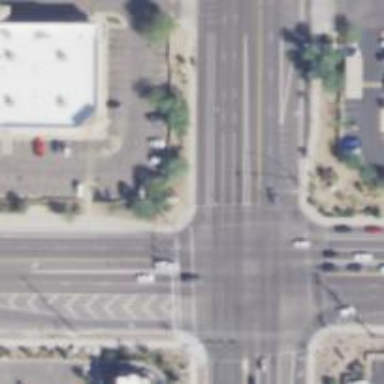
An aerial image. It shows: Solid stop line on the road marking.